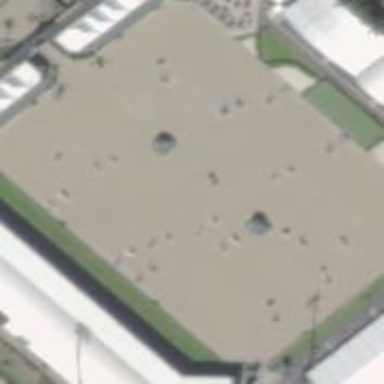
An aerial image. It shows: Sports centre for equestrian activities.